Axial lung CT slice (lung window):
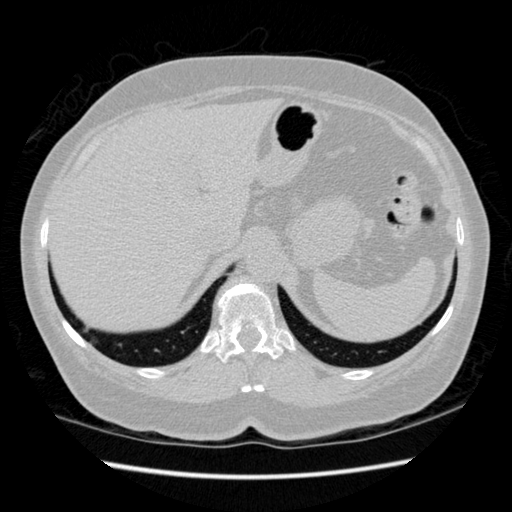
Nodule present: no